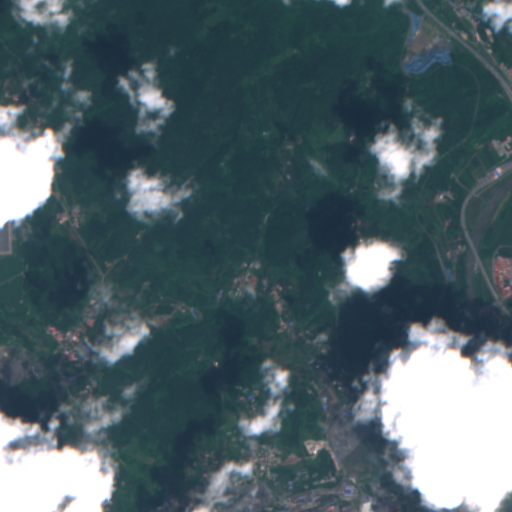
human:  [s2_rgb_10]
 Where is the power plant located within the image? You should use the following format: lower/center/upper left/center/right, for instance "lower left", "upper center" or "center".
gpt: The power plant is located in the lower right of the image.
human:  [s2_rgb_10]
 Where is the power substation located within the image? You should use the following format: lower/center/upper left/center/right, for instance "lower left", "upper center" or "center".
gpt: The power substation is located in the lower right of the image.
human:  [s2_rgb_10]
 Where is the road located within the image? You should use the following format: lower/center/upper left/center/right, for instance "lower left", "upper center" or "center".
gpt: There is no road in the image.